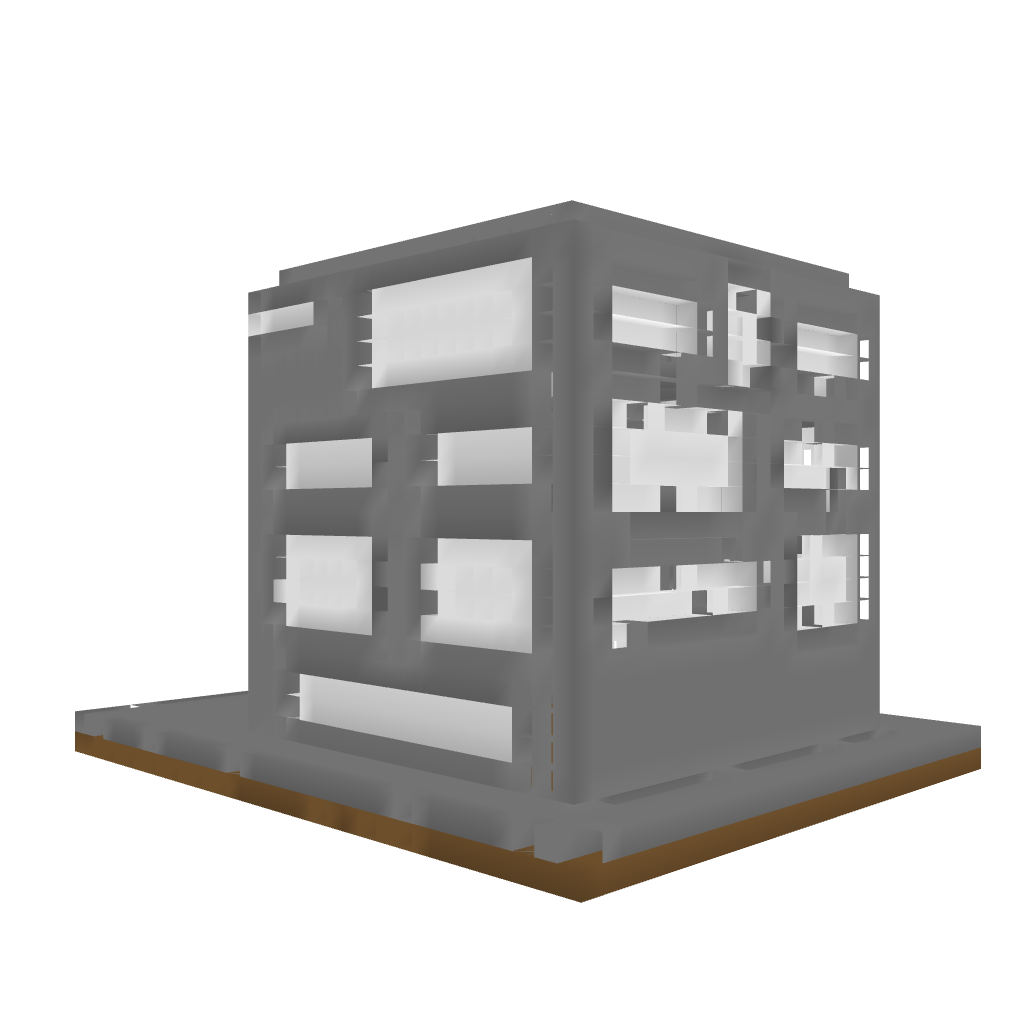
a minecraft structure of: Hotel/Hospital/Office/Shop Building good quality